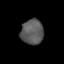
Tissue: prostate
Cell type: T cells
Senescence score: 0.3164
Nuclear area (px): 552
Mean DAPI intensity: 90.719